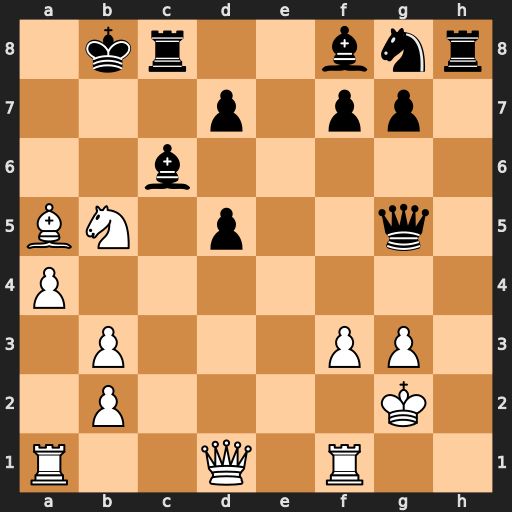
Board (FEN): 1kr2bnr/3p1pp1/2b5/BN1p2q1/P7/1P3PP1/1P4K1/R2Q1R2
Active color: w
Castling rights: -
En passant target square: -
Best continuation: Qd4 Rh2+ Kxh2